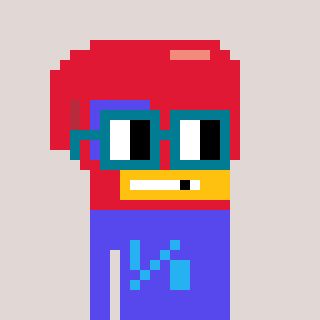
a pixel art character with square dark green glasses, a boxing glove-shaped head and a computerblue-colored body on a warm background